Here is the wavelet time-frequency representation (scalogram) of a rolling-element bearing's vibration measurement. Based on the visible evidence, which condition applies: normal, inner_race, outer_race, ball?
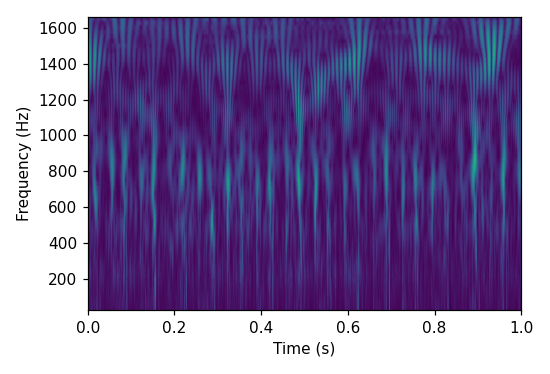
Answer: ball